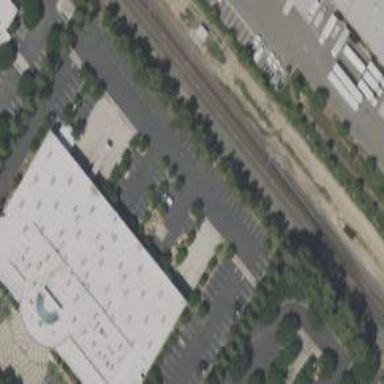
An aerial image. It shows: Commercial building.